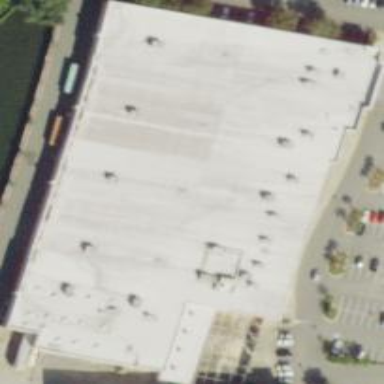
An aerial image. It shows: Department store building.